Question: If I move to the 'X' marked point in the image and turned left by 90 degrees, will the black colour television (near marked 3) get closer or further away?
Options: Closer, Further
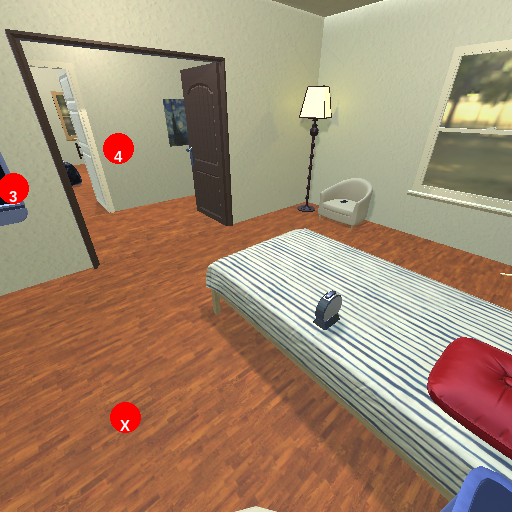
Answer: Closer